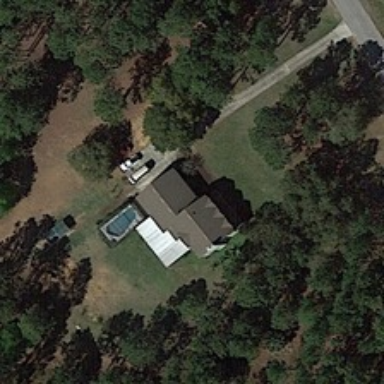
The spring pool is surrounded by lush trees and houses .